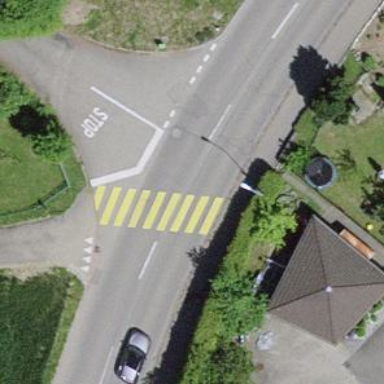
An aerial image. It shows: Uncontrolled zebra crossing.